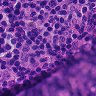
Metastatic tissue present: no